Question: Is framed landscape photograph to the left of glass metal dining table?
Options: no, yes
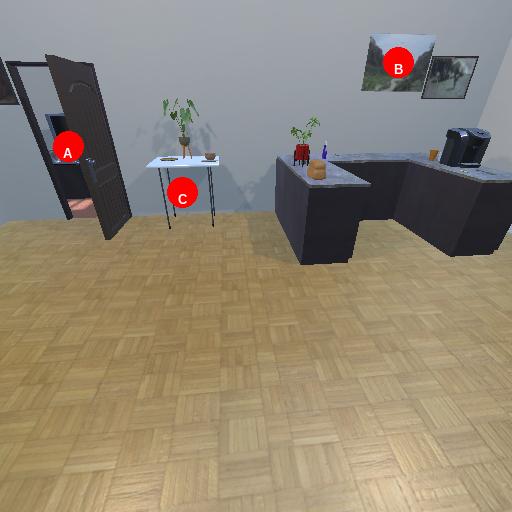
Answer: no